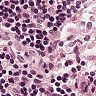
Metastatic tissue present: no